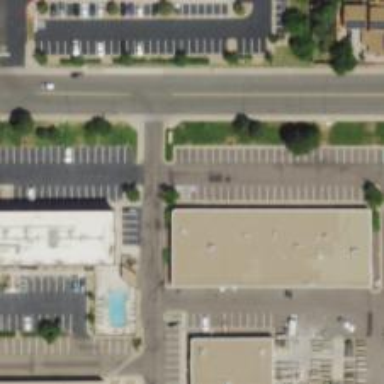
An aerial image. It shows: Parking space is available.